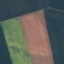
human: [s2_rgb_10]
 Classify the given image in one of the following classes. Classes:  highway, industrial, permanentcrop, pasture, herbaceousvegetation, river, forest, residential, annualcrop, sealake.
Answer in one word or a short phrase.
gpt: AnnualCrop